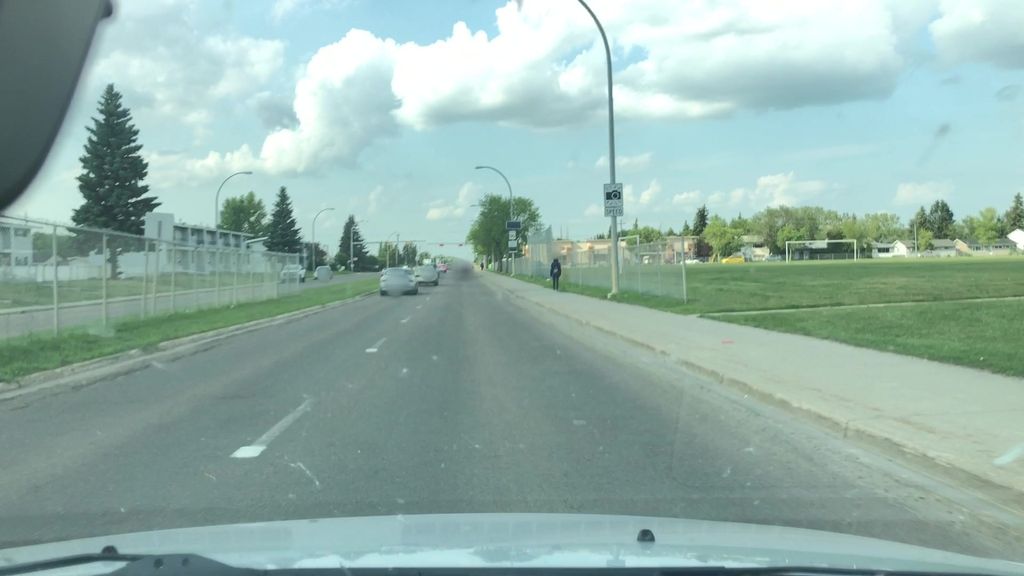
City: edmonton